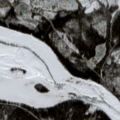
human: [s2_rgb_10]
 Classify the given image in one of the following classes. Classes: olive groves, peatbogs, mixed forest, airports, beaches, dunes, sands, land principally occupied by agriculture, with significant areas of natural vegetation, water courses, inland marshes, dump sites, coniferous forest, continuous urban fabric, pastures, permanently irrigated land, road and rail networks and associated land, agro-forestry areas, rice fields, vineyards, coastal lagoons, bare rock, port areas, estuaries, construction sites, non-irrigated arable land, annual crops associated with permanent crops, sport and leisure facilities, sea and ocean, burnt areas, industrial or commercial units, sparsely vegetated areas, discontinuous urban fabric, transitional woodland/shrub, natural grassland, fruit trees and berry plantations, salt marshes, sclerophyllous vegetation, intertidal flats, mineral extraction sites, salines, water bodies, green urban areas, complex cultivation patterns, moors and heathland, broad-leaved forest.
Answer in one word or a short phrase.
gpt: coniferous forest, mixed forest, transitional woodland/shrub, water courses